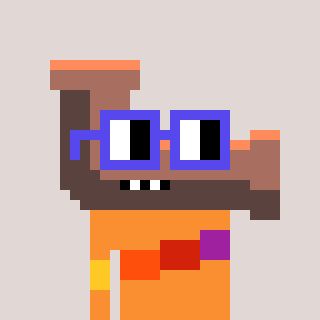
a pixel art character with square blue glasses, a pipe-shaped head and a orange-colored body on a warm background